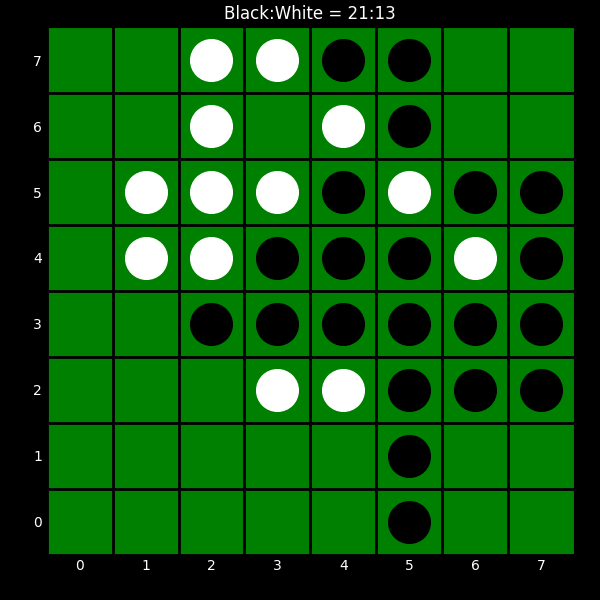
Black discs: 21
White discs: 13